Question: I'm trying to center a bordered READ MORE link on a web page, but haven't succeeded yet. The link still sits on the left of the page:

I'm using Twitter Boostrap and that's how the HTML looks like:
'''
<div class="container">
<h2 class="more"><a href="#">read more</a></h2>
</div> <!--end container-->
'''
And the CSS:
'''
#process .more {
border: 1px solid #392e2e;
padding: 15px;
display: inline-block;
margin: 0 auto;
}
#process .more a {
color: #392e2e;
text-decoration: none;
text-align: center;
}
'''
I've also tried it with Bootstrap's class="text-center", but that doesn't work either. <URL> a link to my project, you can see the READ MORE link issue at the very bottom of the page.
Thank you for your help.
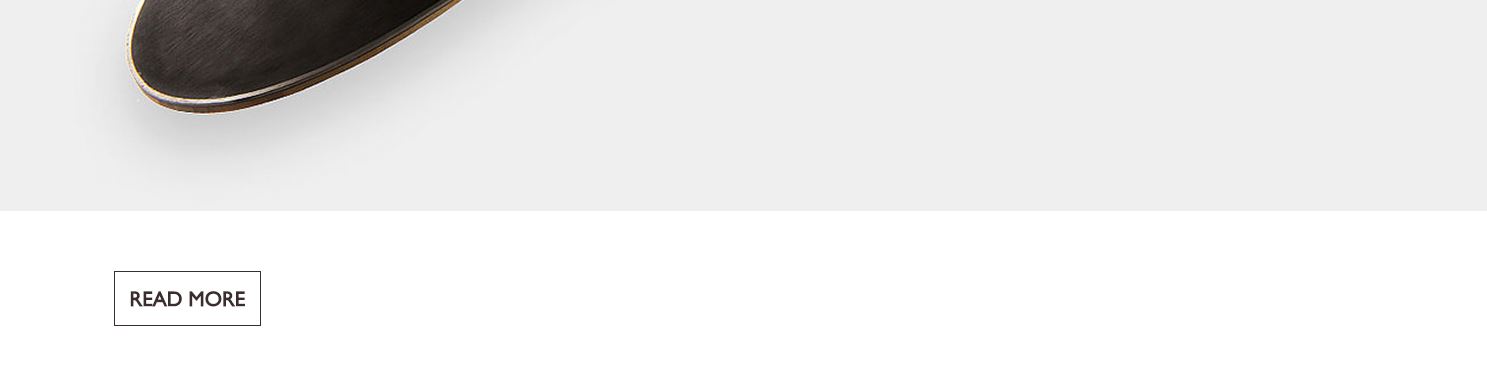
Answer: Use the text-center class but use it on the parent div container for the link:
'''
<div class="container text-center">
<h2 class="text-center more"><a href="#">read more</a></h2>
</div>
'''